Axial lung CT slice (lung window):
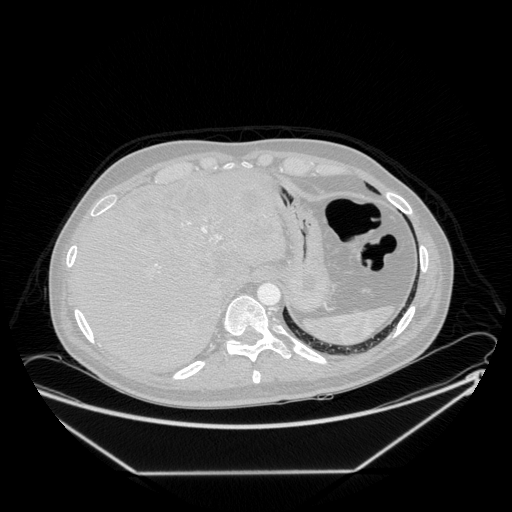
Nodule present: no